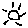
Label: sun